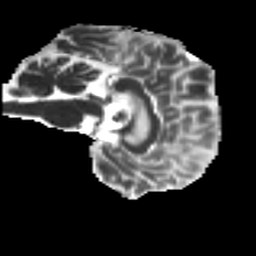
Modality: MD
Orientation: sagittal
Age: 64
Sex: male
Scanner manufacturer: ge
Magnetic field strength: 3 T
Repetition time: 7.8 s
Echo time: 0.0607 s